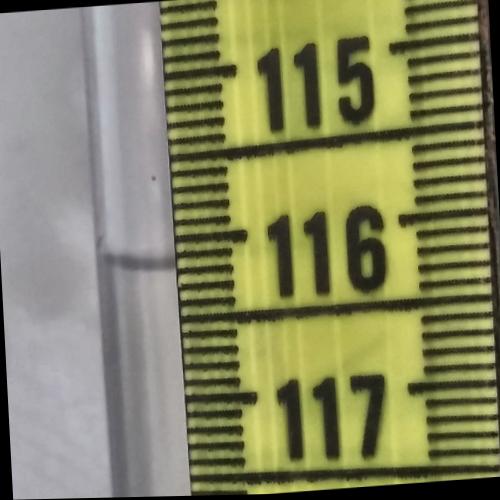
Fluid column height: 116.2 cm